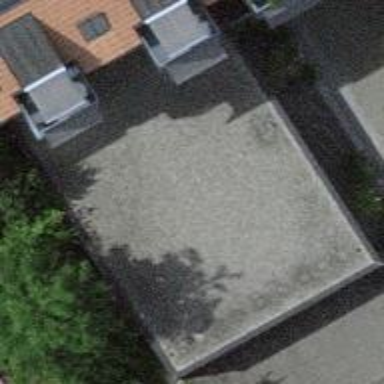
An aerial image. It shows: Building part with flat roof.